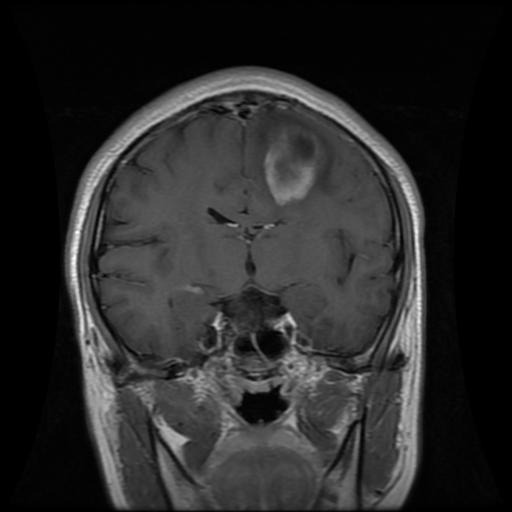
Label: glioma